Question: I have spent the last 4 days coding 20 hours a day to make my first self guided project ever for iOS. I had a working prototype and decided to tackle the layout for landscape mode. Long story short, in my fiddling I made mistakes that ruined portrait mode and so I (being a complete novice in Xcode and to programming) accidentally thinking it would reset me to my last save. It ended up wiping my whole file and dumping some of the old contents into the trash.
I could only find half my project in the trash so I was hoping I could recover the code from my test iPhone that has an older version of the program saved on it and just start again from there (with backups this time).
My iPhone is a physical version (not the Simulator)

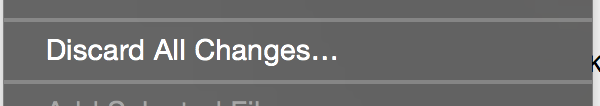
Answer: Unfortunately it is likely that you are out of luck here. Normally you would commit the changes and then, if you don't want them, you can revert back (and forward) as you wish. If you had commited (or stashed/staged) then you would be ok.
There is a possibility that Finder can help you though. Read <URL> and see if that helps.
Basically, quit Xcode, open the file that you were working in using TextEdit, go to File > Revert To > Browse All Versions and see if you can restore one that you previously used. Do this for each file and then reopen Xcode and keep your fingers crossed and pray to the code gods!